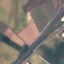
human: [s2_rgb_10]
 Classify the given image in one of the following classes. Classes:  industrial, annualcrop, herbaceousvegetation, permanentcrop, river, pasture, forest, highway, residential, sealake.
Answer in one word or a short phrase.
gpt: Highway